Question: I've succeeded build a line chart using Gnuplot.
Now I am trying to put date on my x axis. Here is my data:
'''
service1 service2 service3
12/28/2014 0 0 0
11/24/2014 1 2 0
10/06/2014 5 4 1
08/30/2014 10 6 0
03/13/2014 15 8 0
'''
And this is my plot file before I add date format:
'''
set term pos eps font 20
set output 'line.eps'
plot "data.dat" using 2 smooth cumulative t 's1' with lines, "data.dat" using 3 smooth cumulative t 's2' with lines, "data.dat" using 4 smooth cumulative t 's3' with lines
'''
I add date format to my plot, like this:
'''
set term pos eps font 20
set output 'line.eps'
set xdata time
set timefmt "%m/%d/%y"
set xrange ["01/01/2009":"12/01/2014"]
plot "data.dat" using 2 smooth cumulative t 's1' with lines, "data.dat" using 3 smooth cumulative t 's2' with lines, "data.dat" using 4 smooth cumulative t 's3' with lines
'''
and the error is:
'''
"plot.plt", line 10: Need full using spec for x time data
'''
after that I tried to add change the plot script, like this:
'''
plot "data.dat" using 1:2 smooth cumulative t 's1' with lines, "data.dat" using 1:3 smooth cumulative t 's2' with lines, "data.dat" using 1:4 smooth cumulative t 's3' with lines
'''
and gave me error:
'''
service1 service2 service3
data.dat:1:"plot.plt", line 10: illegal month
'''
It seems there are something different with the previous graph. Could someone tell me, how to solve this problem? My expectation is shown a graph as this image below but using month format in x axis.

Thanks
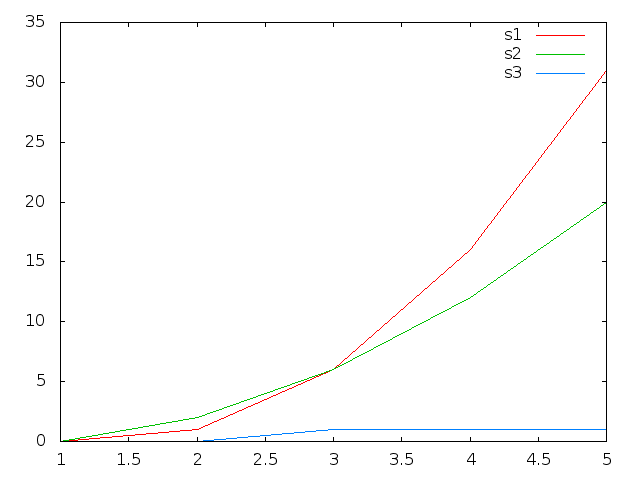
Answer: The error message tells you, that in the first line of your file 'data.dat', which contains 'service1 service2 service3', gnuplot encountered an illegal month...
You can either
- - - 'every ::1'
Another issue: A four-digit year is specified with '%Y'. The following works fine here:
'''
set xdata time
set timefmt "%m/%d/%Y"
set format x "%m/%Y"
set xrange ["01/01/2009":"12/01/2014"]
plot "data.dat" using 1:2 every ::1 smooth cumulative t 's1' with lines, "data.dat" using 1:3 every ::1 smooth cumulative t 's2' with lines, "data.dat" using 1:4 every ::1 smooth cumulative t 's3' with lines
'''